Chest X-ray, AP view. Patient: 61 years old, sex F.
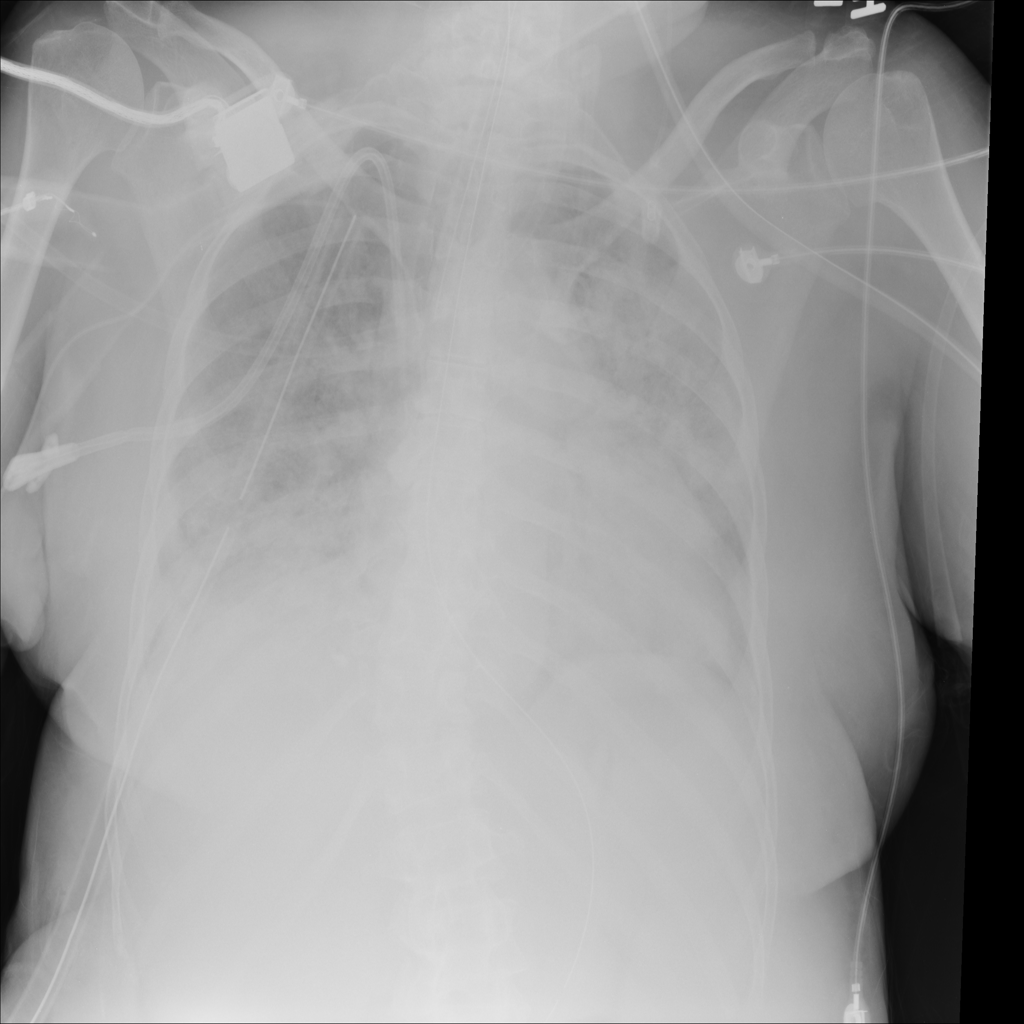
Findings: Consolidation, Infiltration